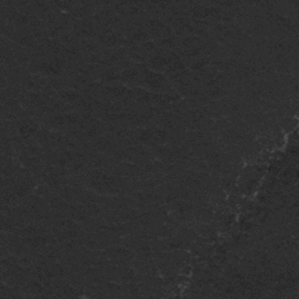
Label: frost